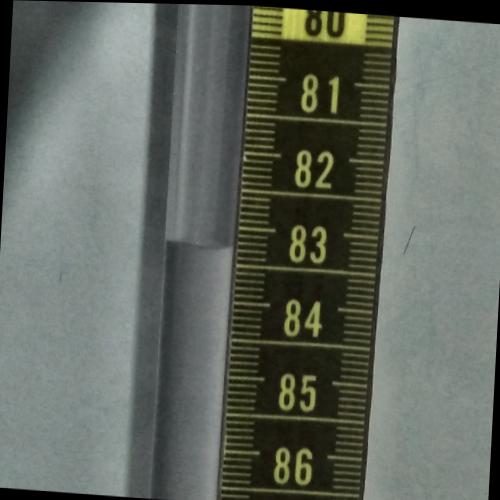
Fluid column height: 83.3 cm